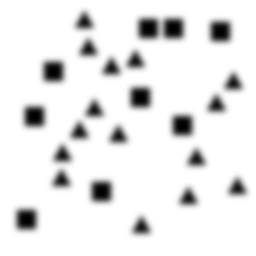
Squares: 9
Triangles: 15
Stars: 0
Total shapes: 24